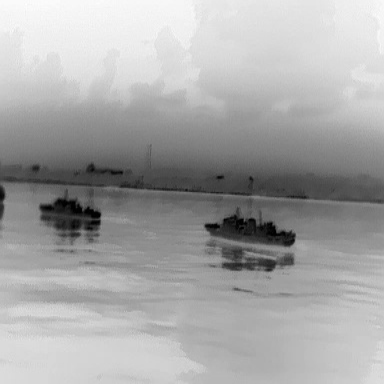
There are two warships in the infrared image.